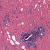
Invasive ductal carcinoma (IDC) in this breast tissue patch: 0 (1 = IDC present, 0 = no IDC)